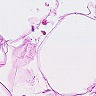
Metastatic tissue present: no